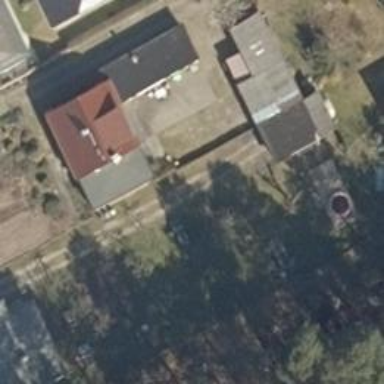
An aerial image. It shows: Driveway.